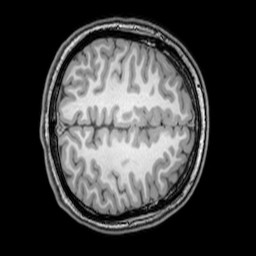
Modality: T1w
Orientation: axial
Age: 22
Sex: female
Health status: healthy
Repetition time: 0.081 s
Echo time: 0.037 s